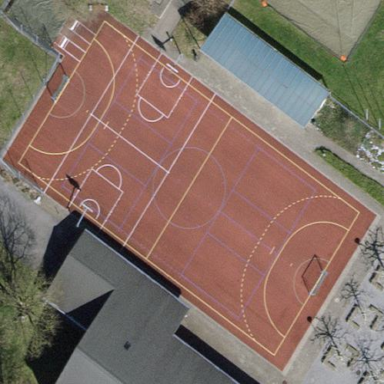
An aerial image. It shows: Multi-sport pitch with tartan surface for leisure activities on land.